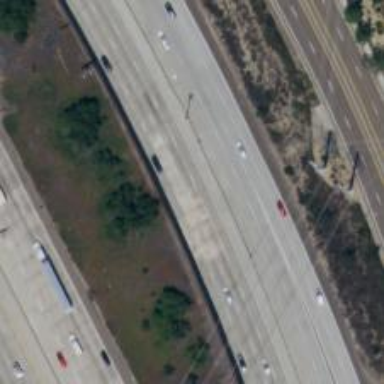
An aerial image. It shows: Motorway.